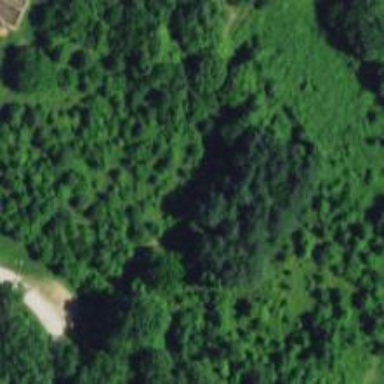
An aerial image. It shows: Forest with evergreen needle-leaved trees.